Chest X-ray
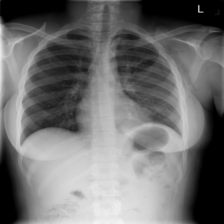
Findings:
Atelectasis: negative
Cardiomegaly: negative
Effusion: positive
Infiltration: negative
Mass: negative
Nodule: negative
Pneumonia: negative
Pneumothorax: negative
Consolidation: negative
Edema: negative
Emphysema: positive
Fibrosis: negative
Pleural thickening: negative
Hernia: negative